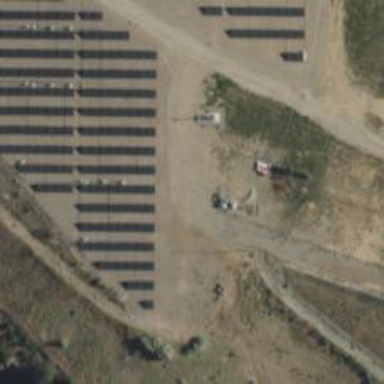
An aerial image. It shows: Generator for power supply.